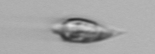
Label: Oxytoxum